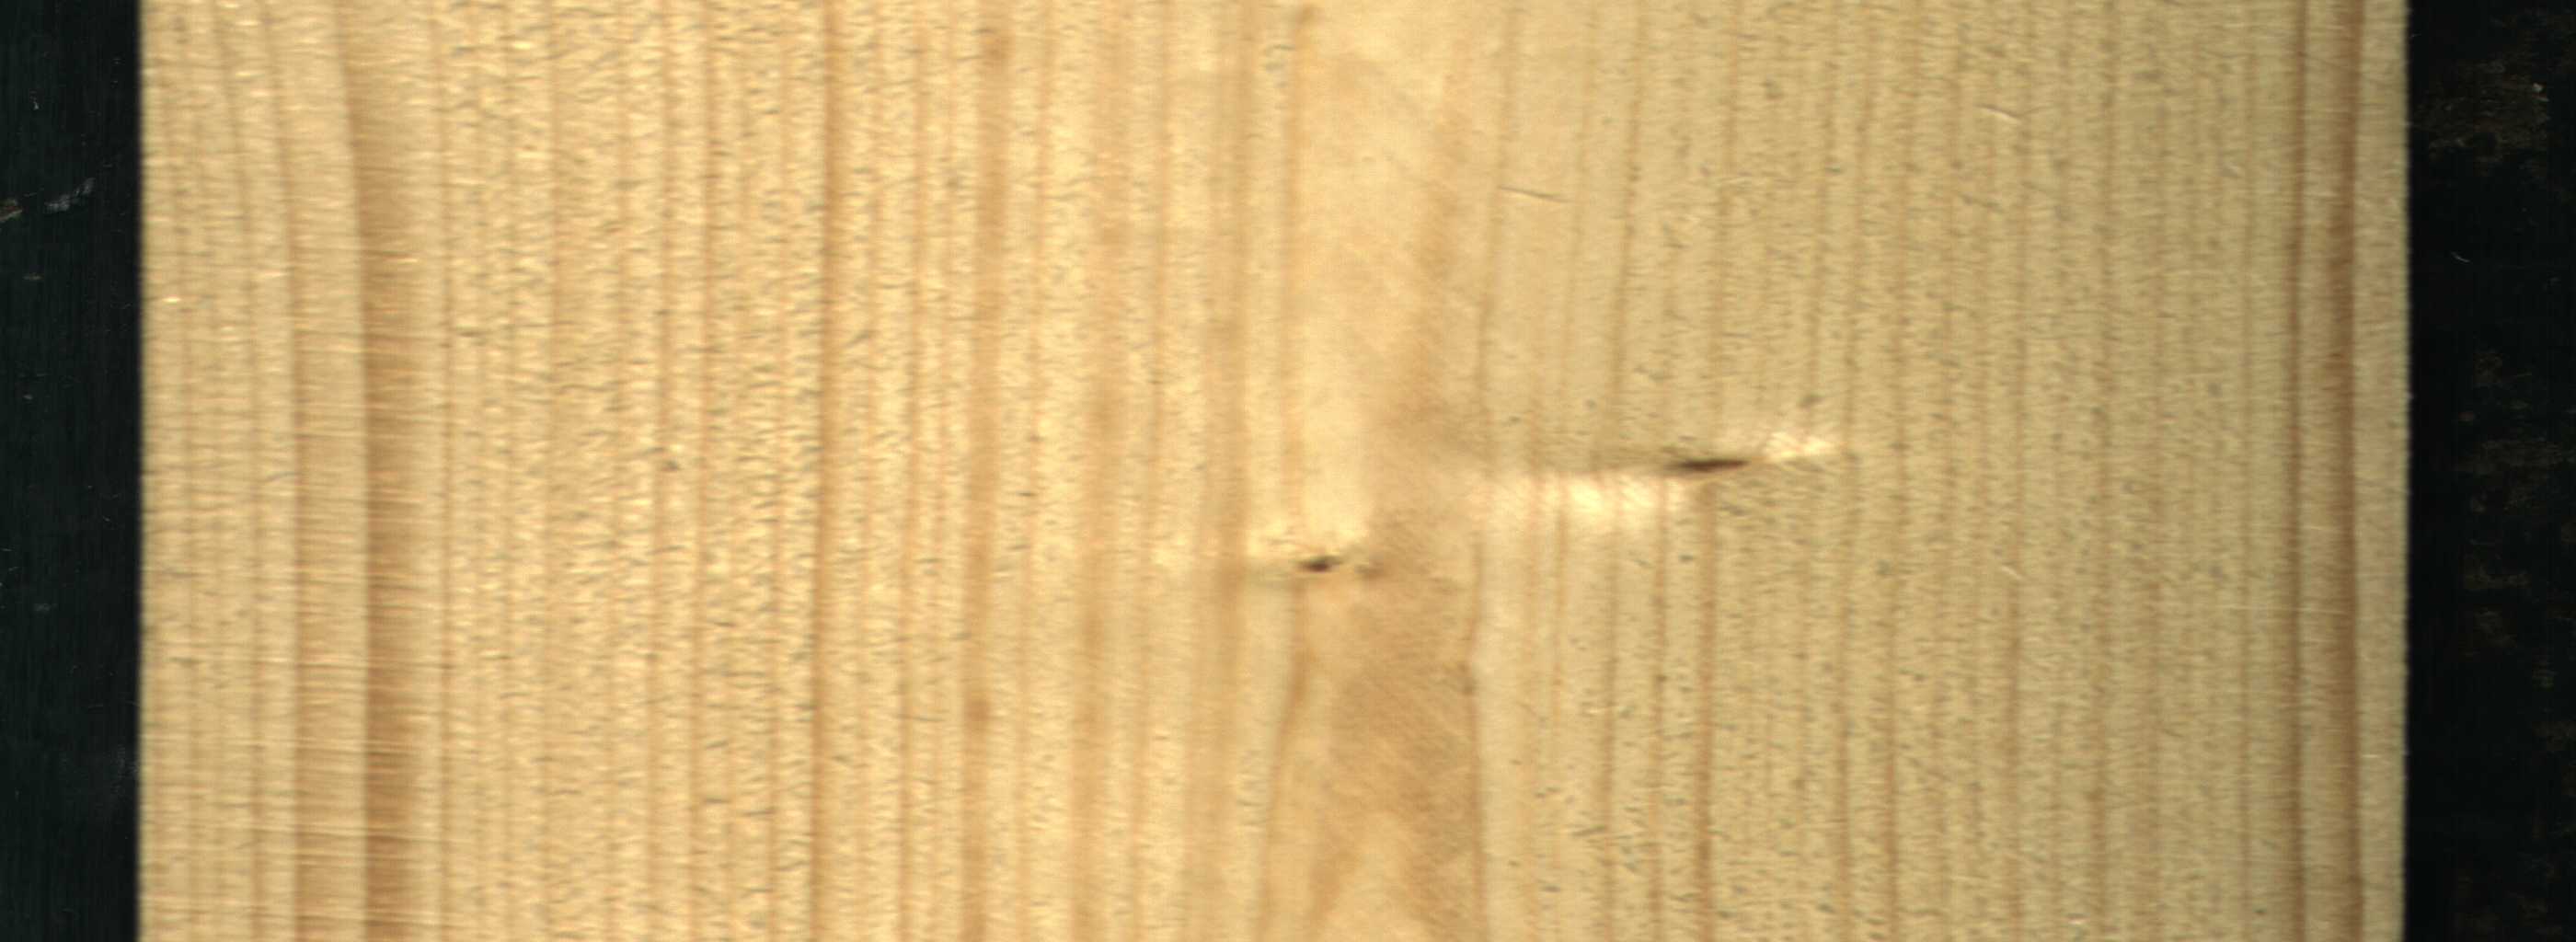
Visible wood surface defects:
Live_Knot
Live_Knot